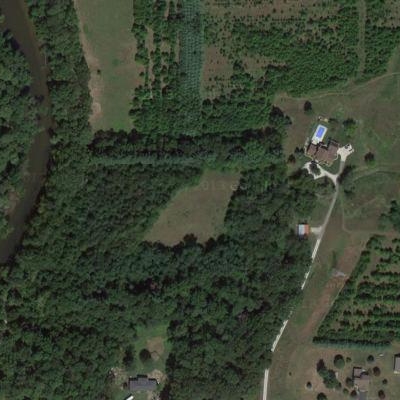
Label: eForest